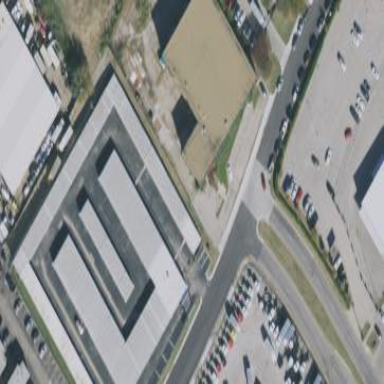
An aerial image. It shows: Warehouse building.